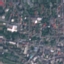
Land use / land cover: Residential